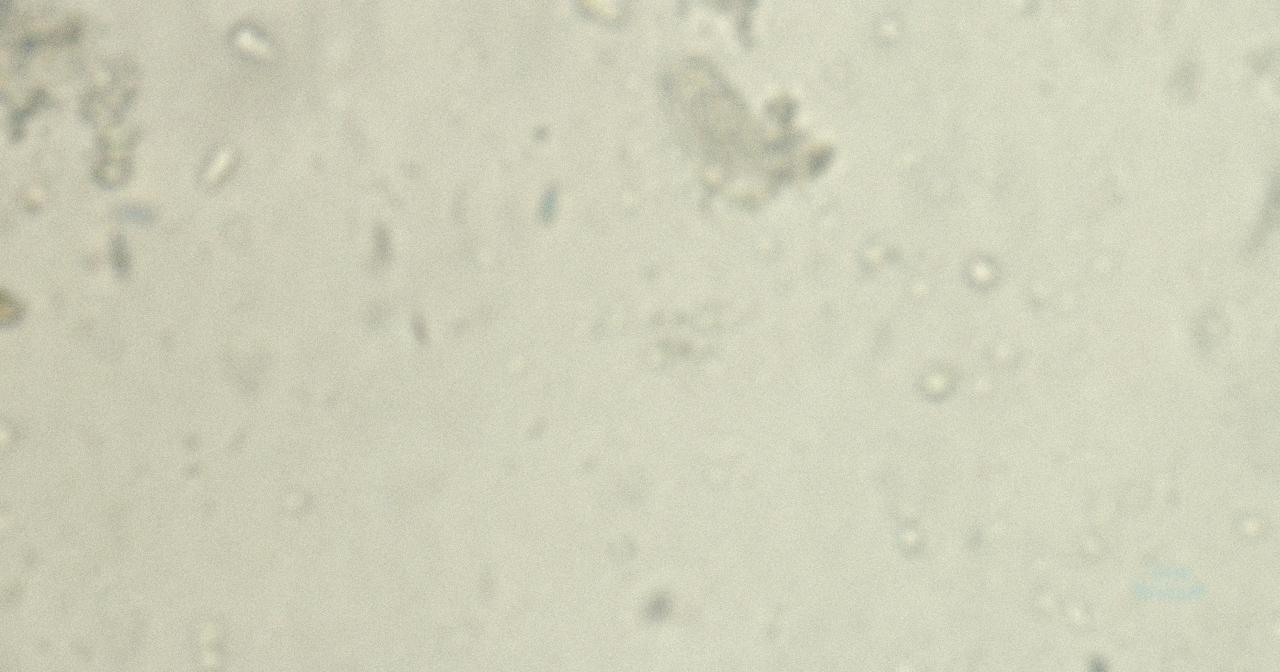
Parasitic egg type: Capillaria philippinensis